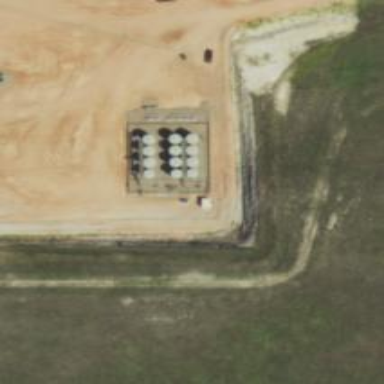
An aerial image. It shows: Storage tank with man-made structure.